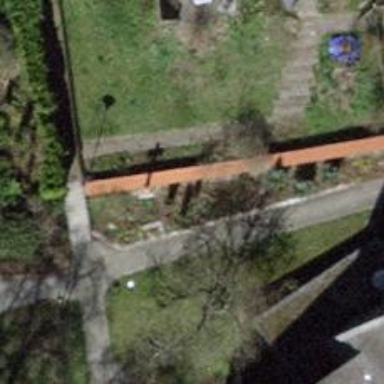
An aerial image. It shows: Historic wayside cross.